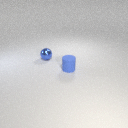
small blue metal sphere behind small blue rubber cylinder